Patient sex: M
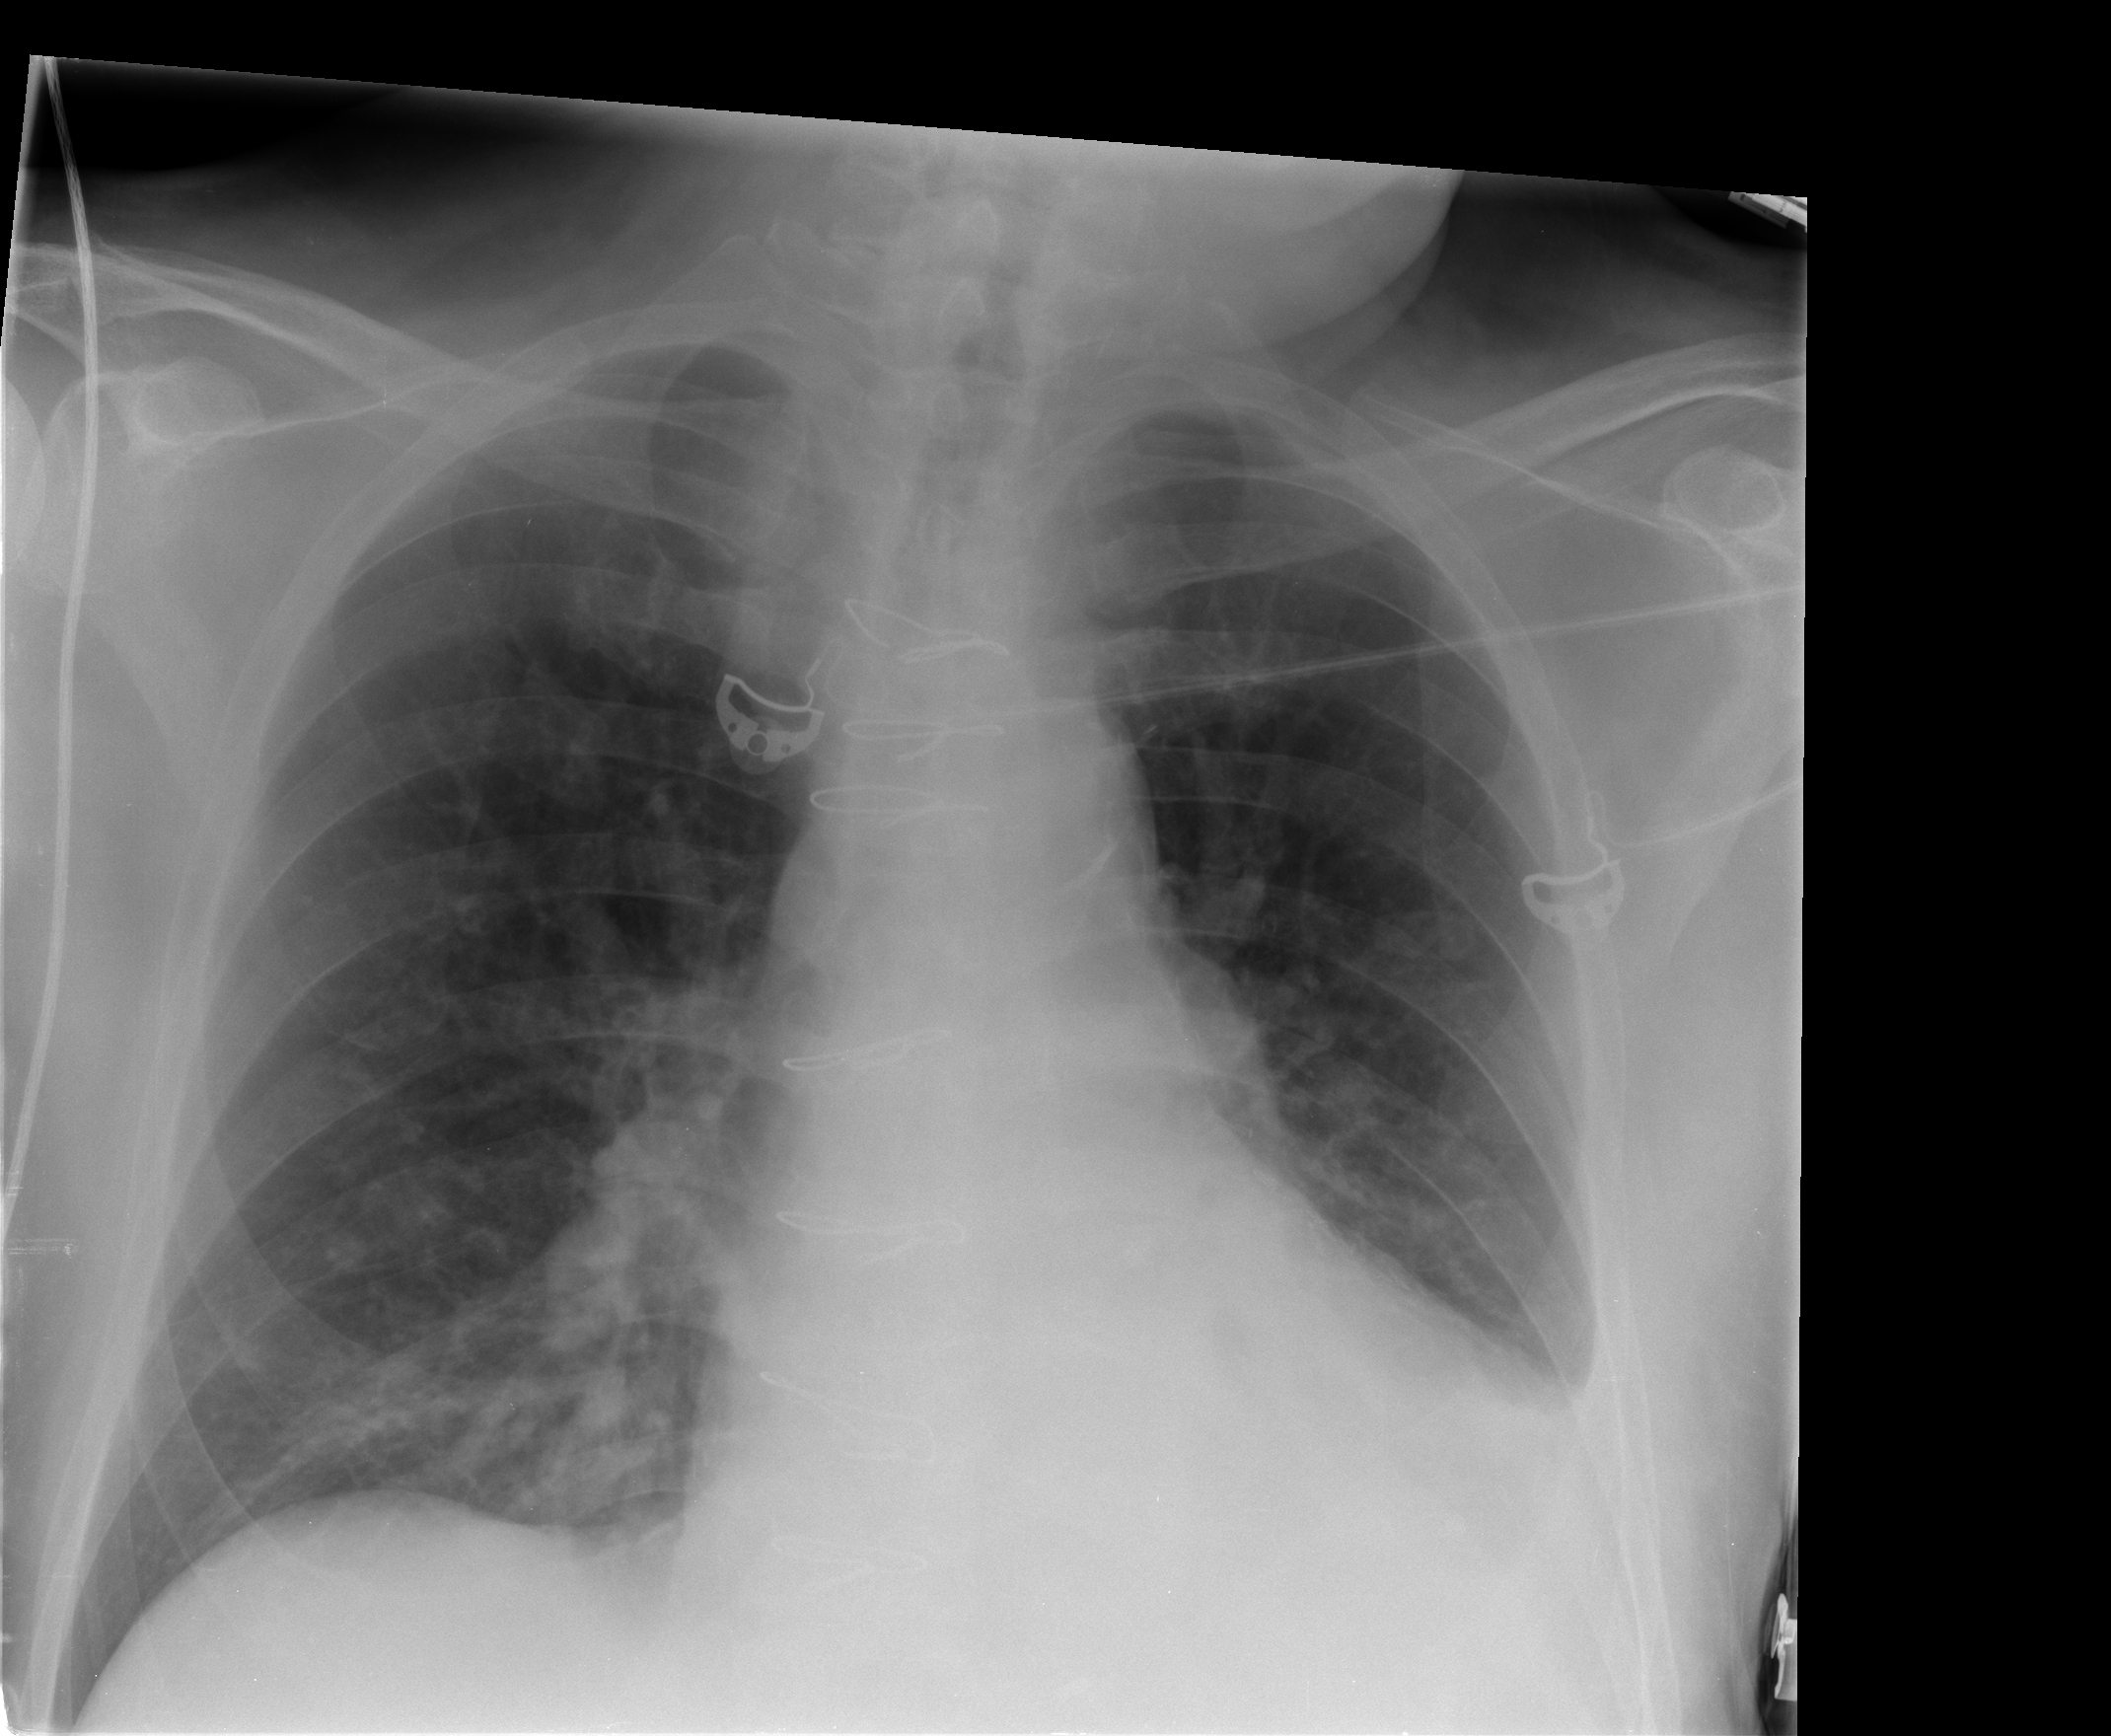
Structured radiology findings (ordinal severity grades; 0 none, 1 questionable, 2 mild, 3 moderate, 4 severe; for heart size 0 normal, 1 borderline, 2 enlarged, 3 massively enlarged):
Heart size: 2
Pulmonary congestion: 0
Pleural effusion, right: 0
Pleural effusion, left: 1
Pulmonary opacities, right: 2
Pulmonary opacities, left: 0
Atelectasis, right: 2
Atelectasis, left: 1